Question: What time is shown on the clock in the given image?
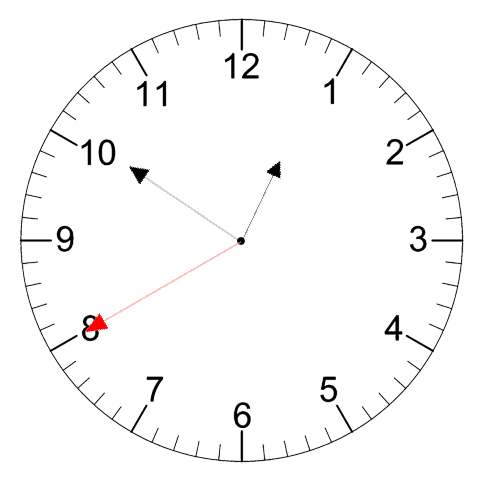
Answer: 12:50:40